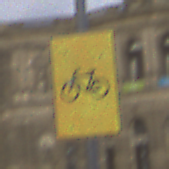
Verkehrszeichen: RadverkehrOhnePfeilsymbol
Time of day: MorningAfternoon
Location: Outdoor (Urban)
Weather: PartlyCloudy
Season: NotSpecified
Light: Natural